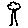
Label: tree